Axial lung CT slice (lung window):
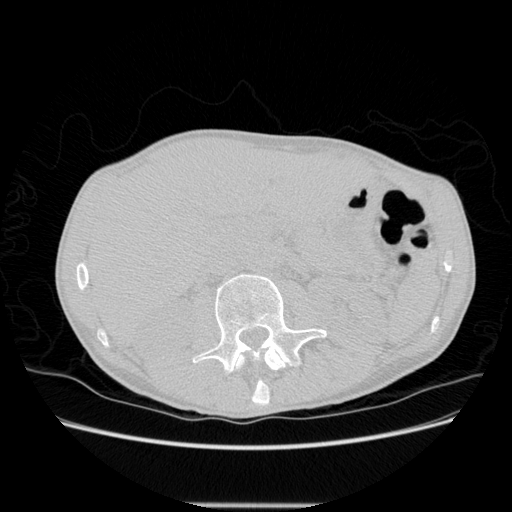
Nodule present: no